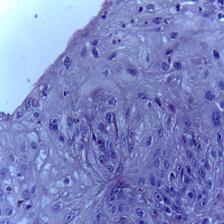
Diagnosis: OSCC